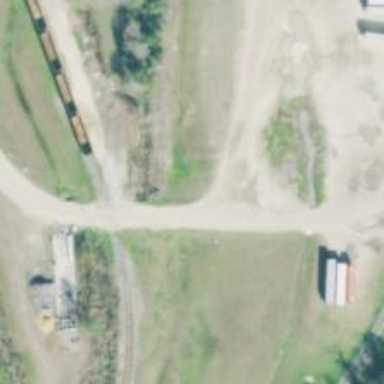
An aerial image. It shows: Abandoned railway spur.